Question: IF I try to run my code on the Android x86 installed in VMWare player, when the first time the app is run for the first time, for most of the apps it shows a notification as shown below:
.
If I click decline the notification goes away but the app doesn't run. It runs only when I run my code again, and sometimes the app runs even with the notification anyway. Is there any way I can disable this notification completely?
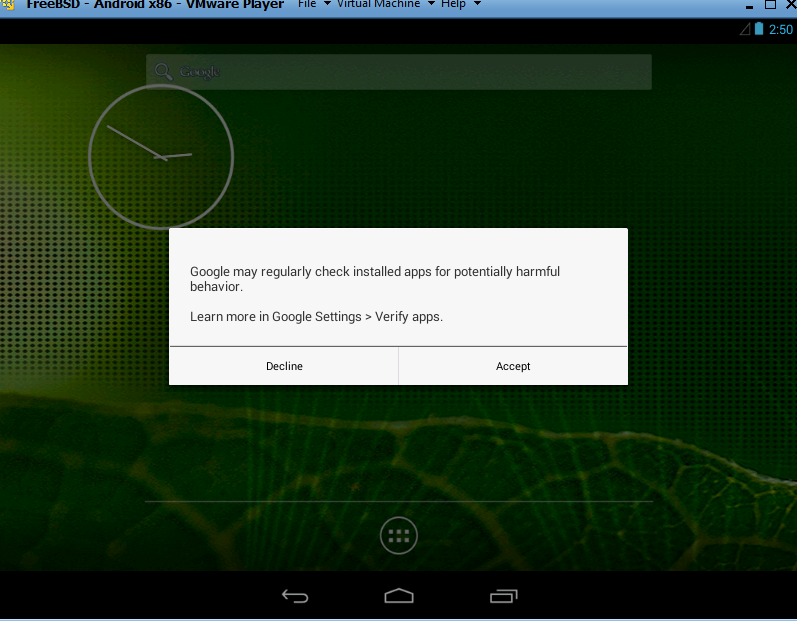
Answer: If you wish to stop verifying applications at any time, go to Google Settings > Verify apps, then touch the box to remove the check mark. For devices running Android 4.2 and higher, you can also go to Settings > Security > Verify apps. Make sure you save your snapshot on VMware so this setting is saved.